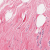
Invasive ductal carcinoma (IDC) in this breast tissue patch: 0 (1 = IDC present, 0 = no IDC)